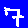
Digit: 7